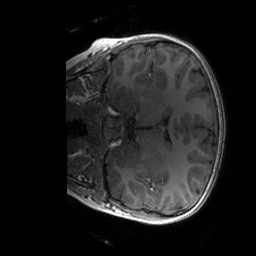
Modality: T1w
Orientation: coronal
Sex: female
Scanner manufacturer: siemens
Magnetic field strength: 3 T
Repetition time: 1.9 s
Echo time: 0.00243 s